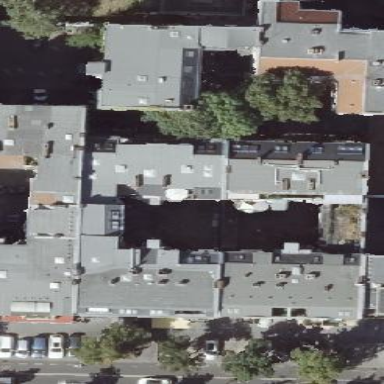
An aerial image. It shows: Residential building with double saltbox roof shape.